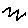
Label: zigzag